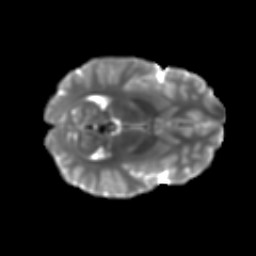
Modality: T2w
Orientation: axial
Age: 14
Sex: male
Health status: ill
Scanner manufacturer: ge
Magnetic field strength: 3 T
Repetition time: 6.752 s
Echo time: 0.079 s